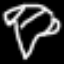
Label: diamond